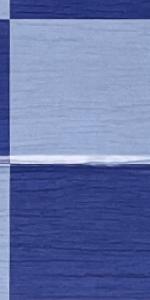
Label: Empty